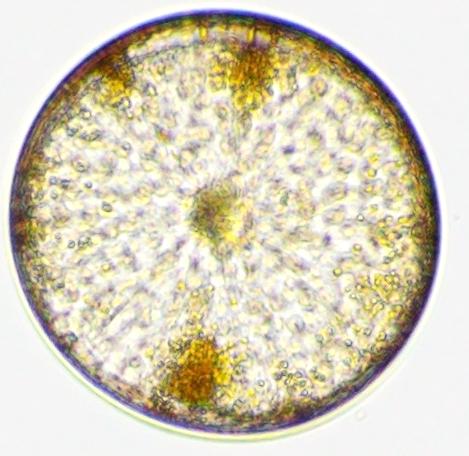
Label: Coscinodiscus